Question: I tried to change its value but in vain, in fact I didn't find but i found many files of configuration and i edited them all(I edited the value of 'max_allowed_packet' under '[mysqld]' section.

But I didn't get the result; the variable has not been changed
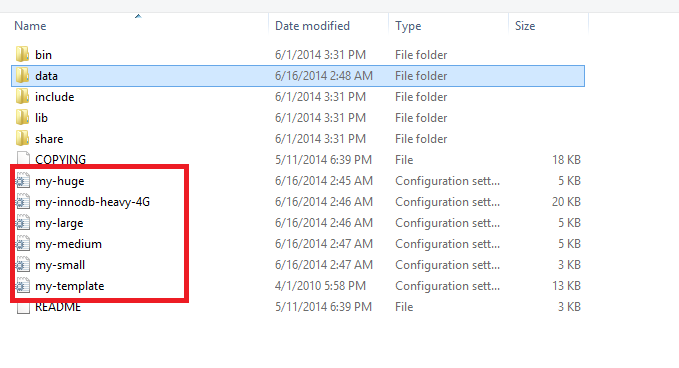
Answer: Possible duplicate, please see if <URL> can help to resolve your problem.
Also, Ivan is correct - the file should be in .
If the file cannot be found, any of the config files can be renamed to to change MySQL's 'max_allowed_packet' to the value of the 'max_allowed_packet' variable in that config file.